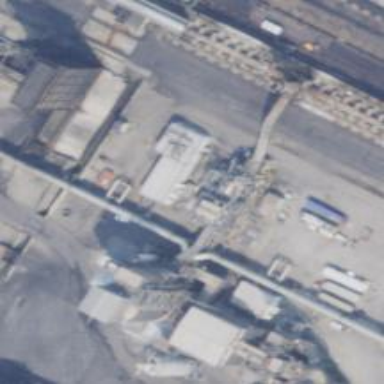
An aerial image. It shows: Power plant.